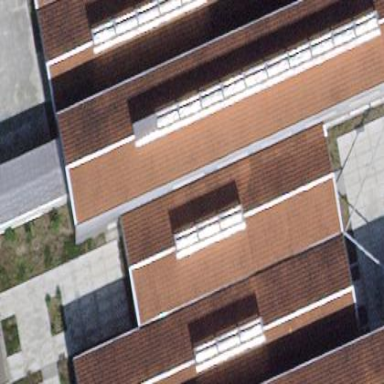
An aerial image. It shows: Building with gabled roof.